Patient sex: F
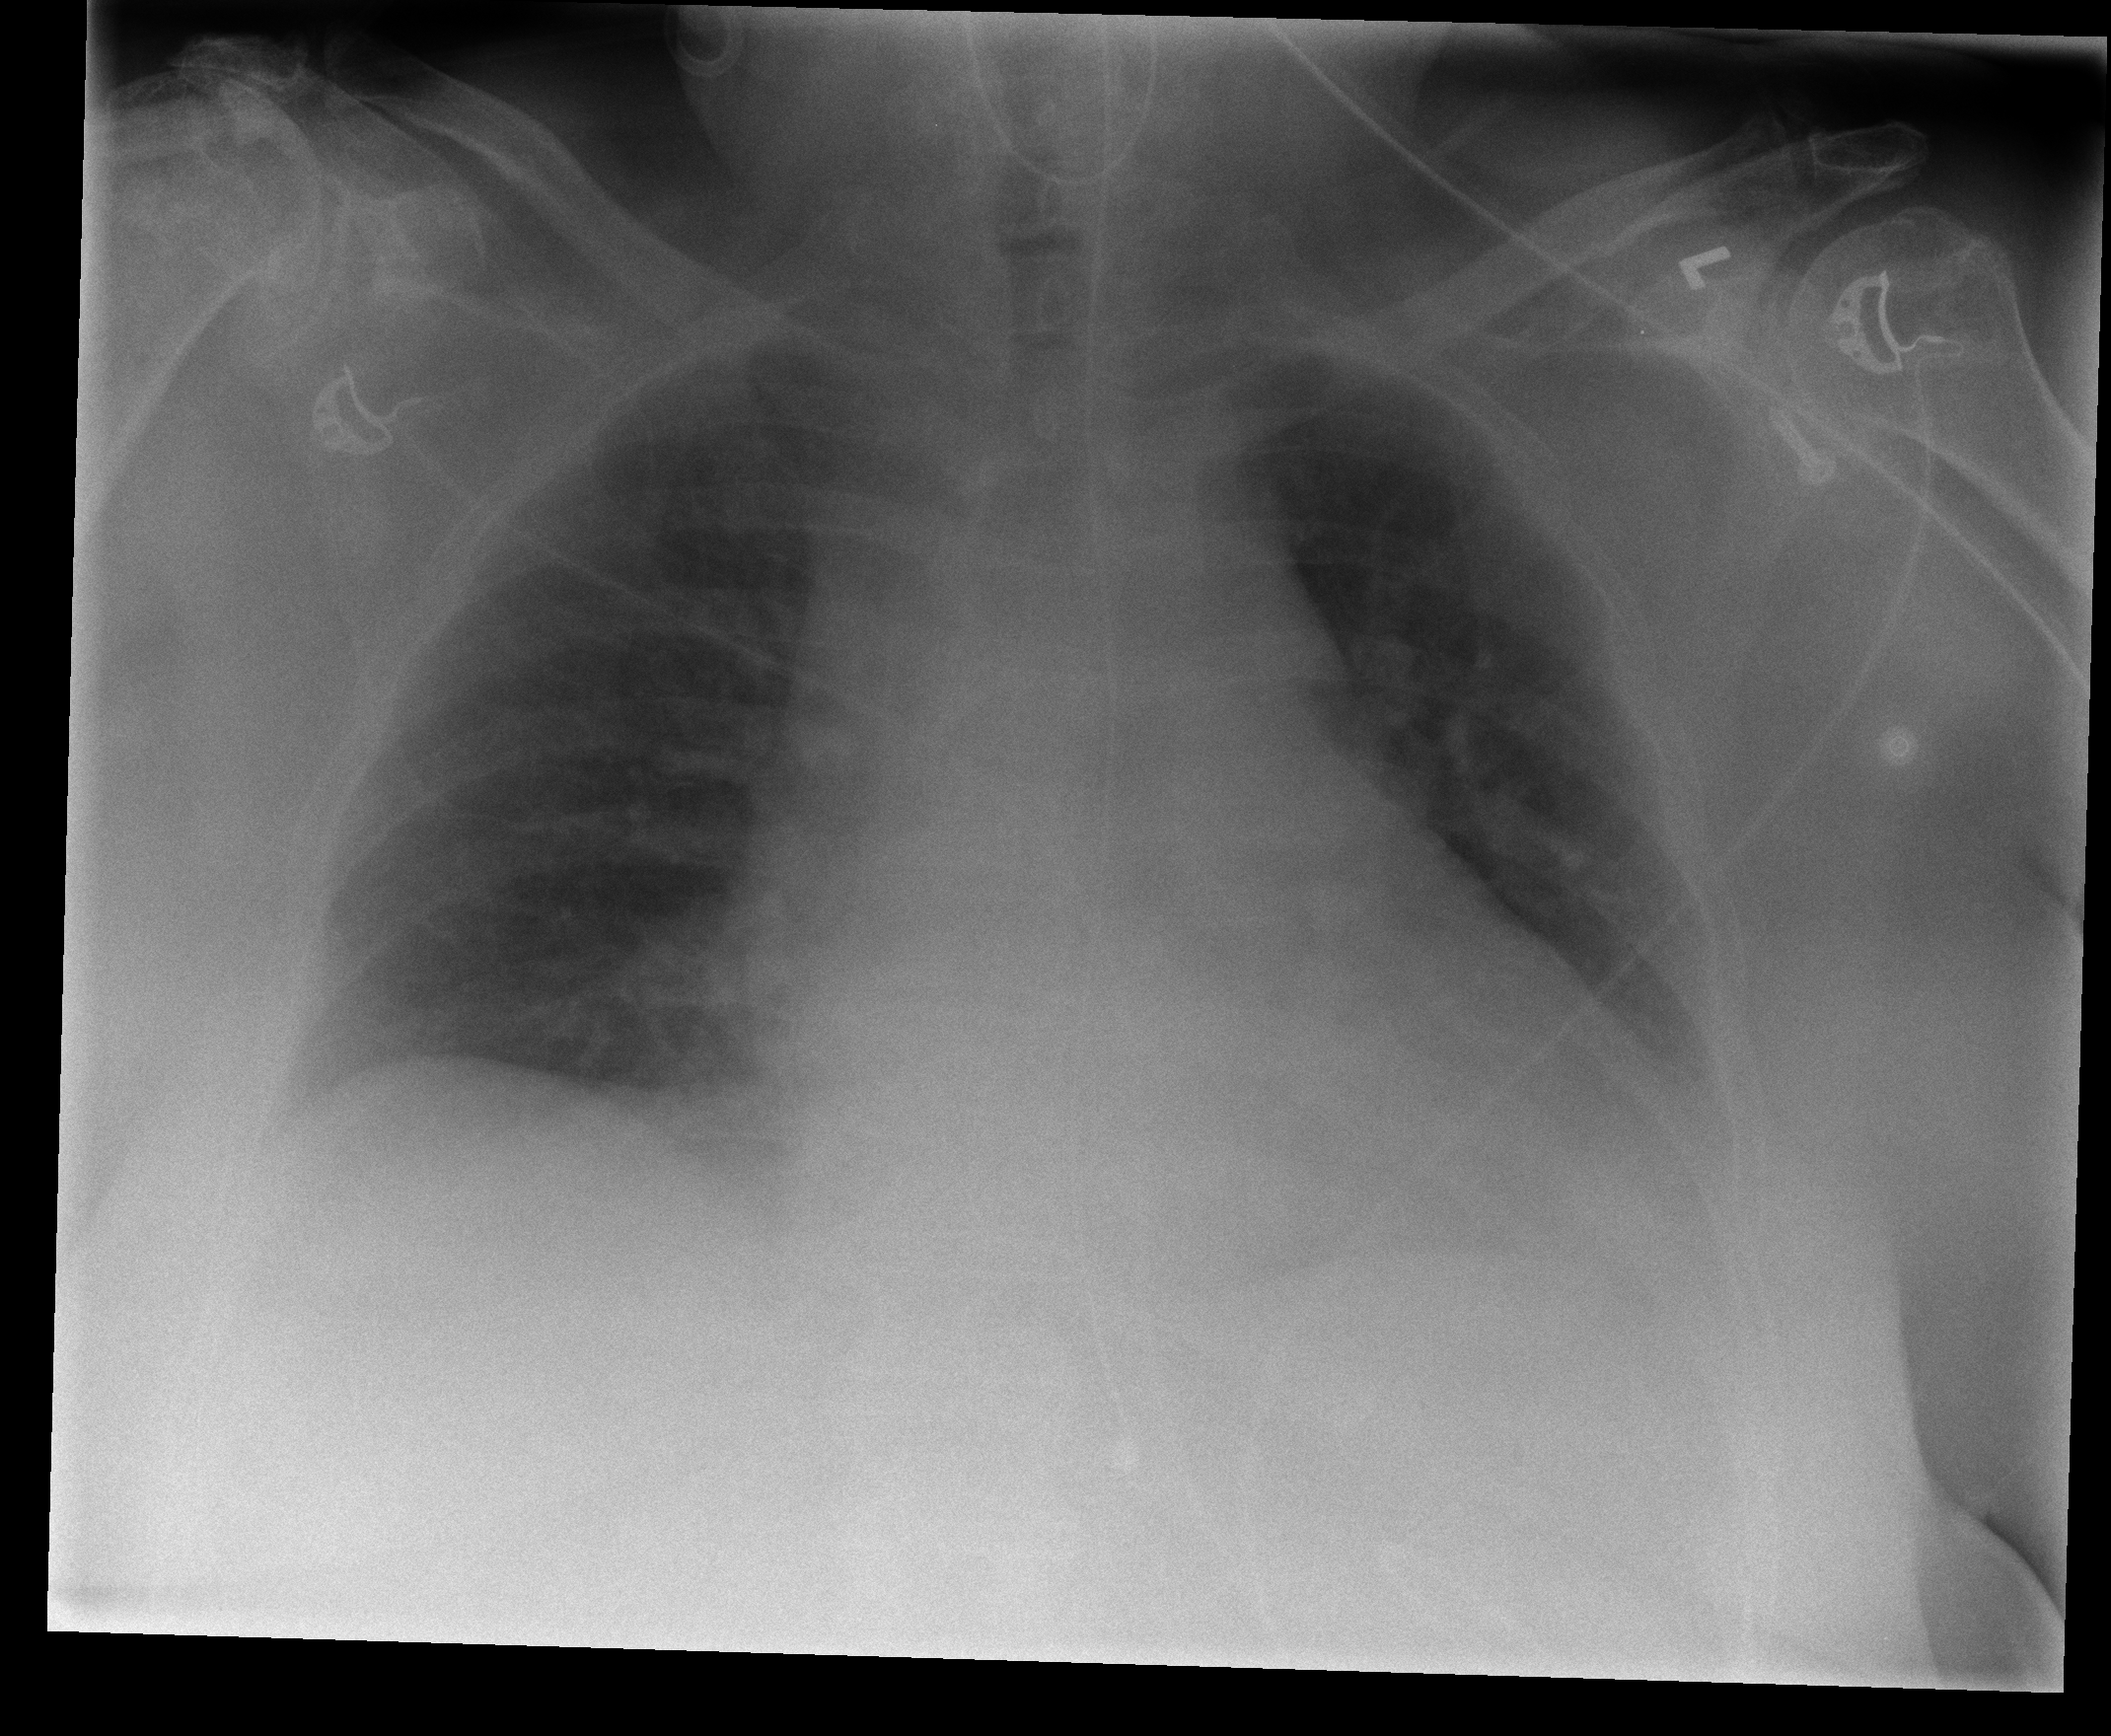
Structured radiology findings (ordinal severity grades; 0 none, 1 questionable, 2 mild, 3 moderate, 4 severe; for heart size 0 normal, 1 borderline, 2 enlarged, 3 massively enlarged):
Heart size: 2
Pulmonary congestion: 1
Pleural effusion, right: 0
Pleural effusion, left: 0
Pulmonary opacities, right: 0
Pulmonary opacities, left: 0
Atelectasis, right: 0
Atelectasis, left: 0